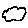
Label: cloud